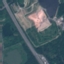
Label: Highway